Field crop: tomato
Growth stage: 2
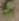
Species: solanum